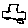
Label: car